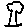
Label: tree